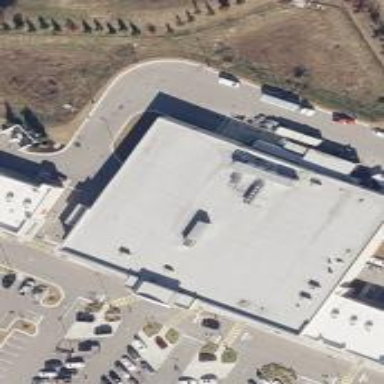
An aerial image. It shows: Retail building.